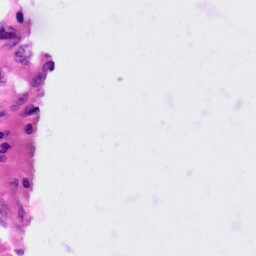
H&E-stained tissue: Lung